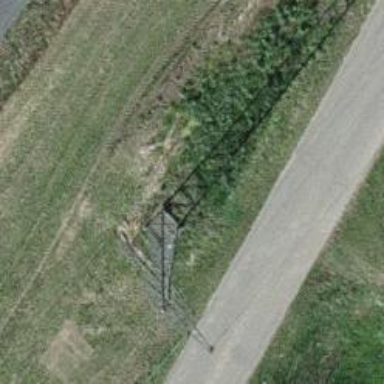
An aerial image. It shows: Power tower.